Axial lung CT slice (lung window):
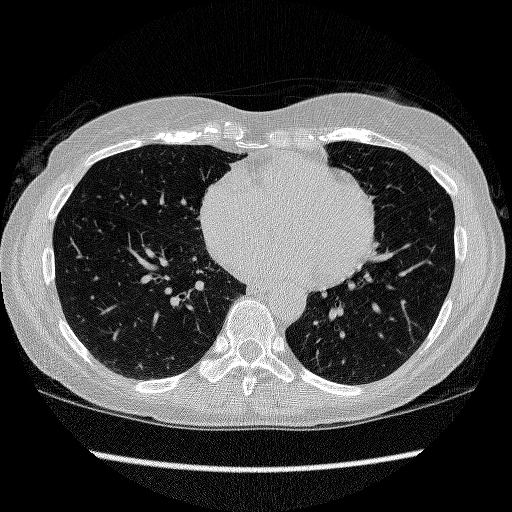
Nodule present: no